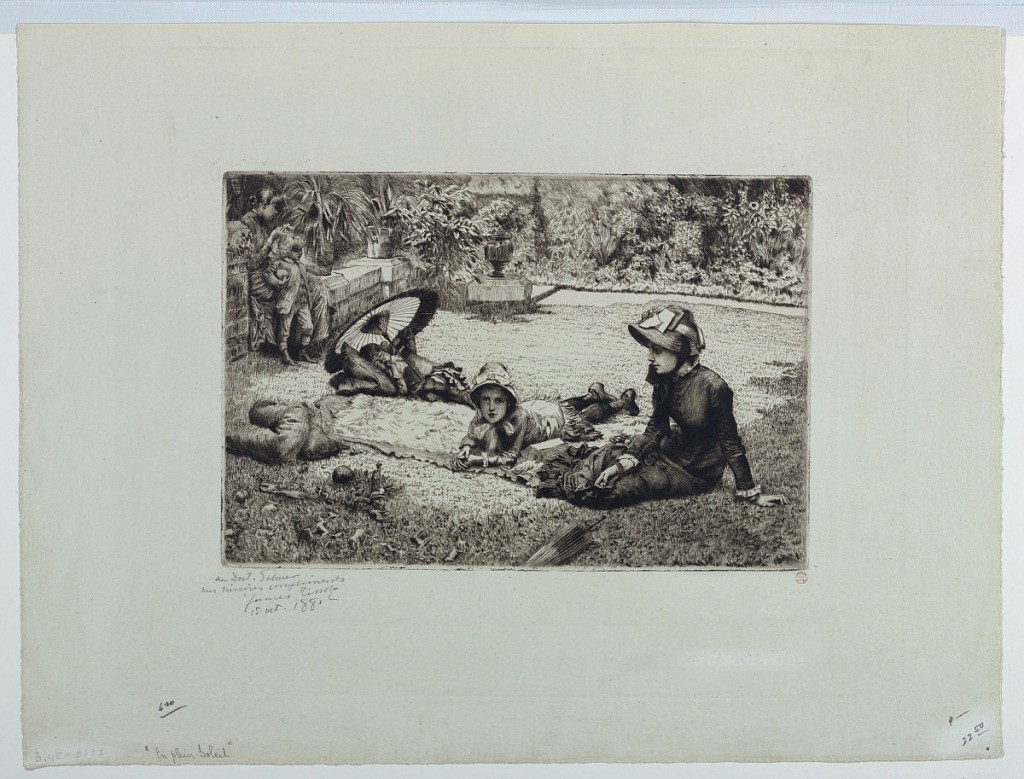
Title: In The Sunlight
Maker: James Joseph Tissot, French, 1836 – 1902
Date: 1881
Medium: Etching on paper
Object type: Print
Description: Scene in a park. In the foreground a young woman is seated on the grass with two children. In background, left, a woman is seated, accompanied by a small boy.